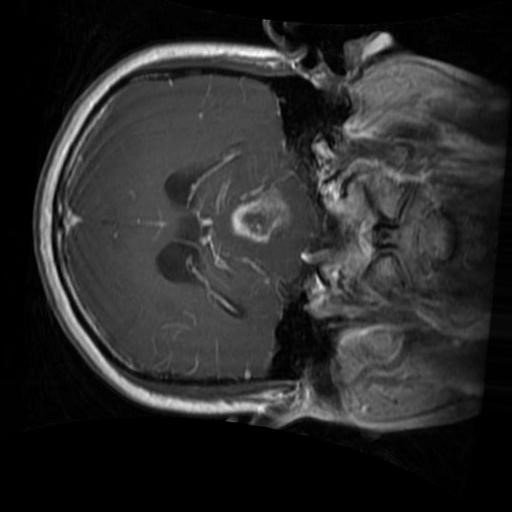
Label: brain_glioma